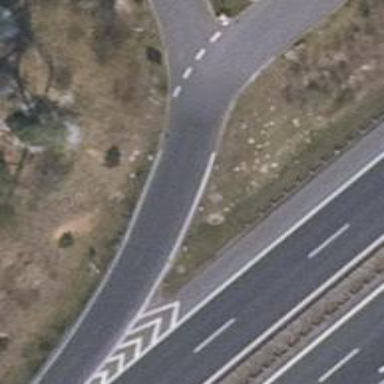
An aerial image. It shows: Asphalt motorway link.